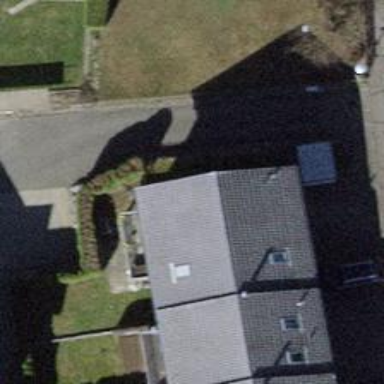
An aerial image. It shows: Terrace building.